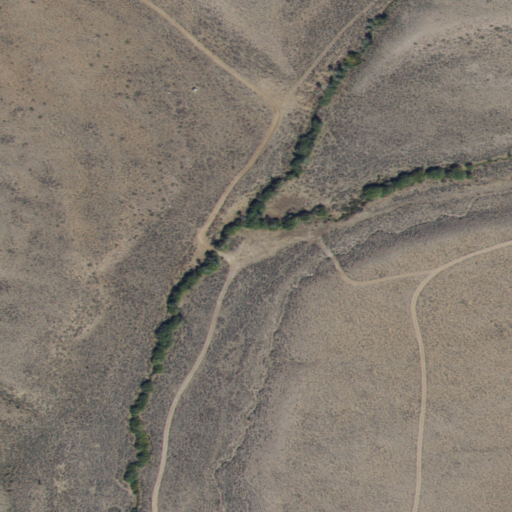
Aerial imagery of valley in Idaho named Summerhouse Canyon containing only shrub